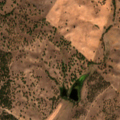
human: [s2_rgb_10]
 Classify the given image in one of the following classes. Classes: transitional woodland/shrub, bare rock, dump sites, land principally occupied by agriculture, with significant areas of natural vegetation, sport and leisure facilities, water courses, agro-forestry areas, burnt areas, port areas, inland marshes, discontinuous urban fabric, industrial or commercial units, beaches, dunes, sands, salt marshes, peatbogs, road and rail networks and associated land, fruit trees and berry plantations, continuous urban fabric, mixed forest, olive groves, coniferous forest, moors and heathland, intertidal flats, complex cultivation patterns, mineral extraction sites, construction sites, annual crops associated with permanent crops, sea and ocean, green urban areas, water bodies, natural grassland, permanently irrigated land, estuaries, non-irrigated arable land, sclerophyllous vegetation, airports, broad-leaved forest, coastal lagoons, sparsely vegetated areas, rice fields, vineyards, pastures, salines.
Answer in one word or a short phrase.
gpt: non-irrigated arable land, pastures, agro-forestry areas